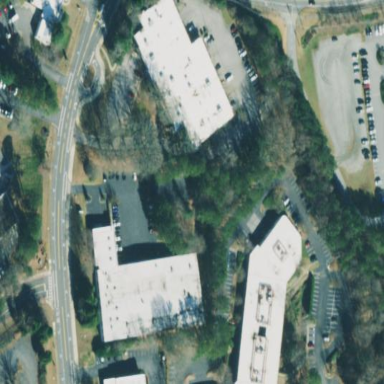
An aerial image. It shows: Building.